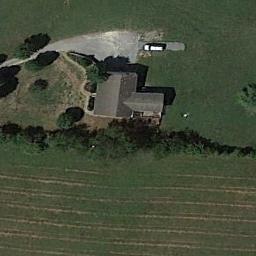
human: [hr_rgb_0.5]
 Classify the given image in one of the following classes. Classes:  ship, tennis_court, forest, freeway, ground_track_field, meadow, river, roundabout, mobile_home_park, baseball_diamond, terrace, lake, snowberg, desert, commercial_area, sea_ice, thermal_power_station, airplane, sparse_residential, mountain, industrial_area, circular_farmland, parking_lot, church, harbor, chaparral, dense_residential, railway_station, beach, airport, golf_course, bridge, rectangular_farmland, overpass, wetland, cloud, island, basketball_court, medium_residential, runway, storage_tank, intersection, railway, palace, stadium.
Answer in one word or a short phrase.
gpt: sparse_residential